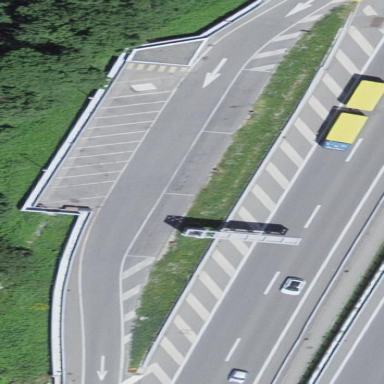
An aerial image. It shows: Rest area on the road.